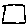
Label: square